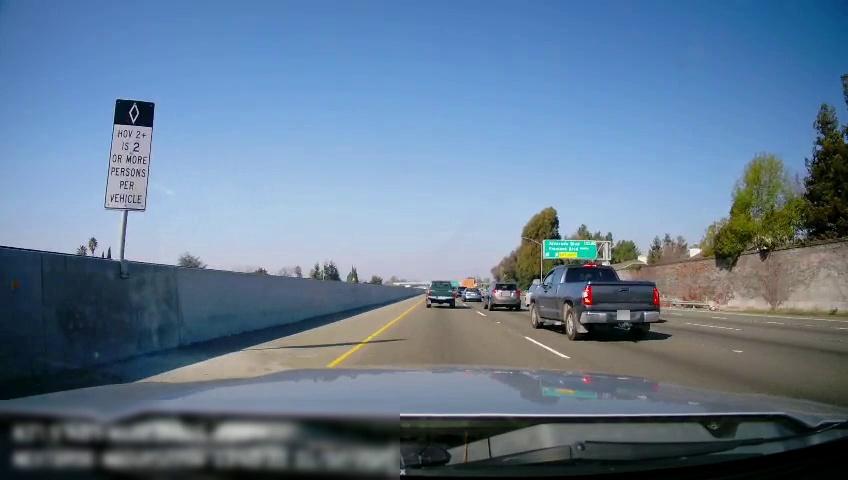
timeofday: Day
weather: Sunny
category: Drivable Space
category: Vehicles | Truck
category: Vehicles | SUV
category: Vehicles | Car
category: Vehicles | Truck
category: Vehicles | SUV
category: Vehicles | SUV
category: Lanes | Alternate Lane
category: Lanes | Current Lane
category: Lanes | Alternate Lane
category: Lanes | Alternate Lane
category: Lanes | Alternate Lane
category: Traffic | Signs
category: Traffic | Signs